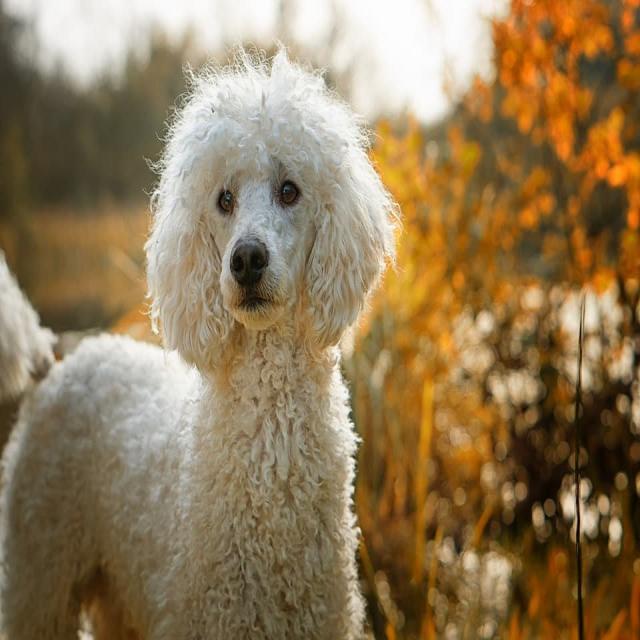
Healthy canine skin — no visible lesions, inflammation, or abnormalities. The skin and coat appear normal.